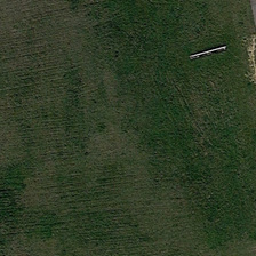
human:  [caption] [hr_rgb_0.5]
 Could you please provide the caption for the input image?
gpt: There is a long white house on the green grassland

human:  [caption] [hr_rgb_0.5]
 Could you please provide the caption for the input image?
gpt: There is a white house on the green grass

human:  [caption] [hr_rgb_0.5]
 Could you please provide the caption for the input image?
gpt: There's a long White House on the green lawn

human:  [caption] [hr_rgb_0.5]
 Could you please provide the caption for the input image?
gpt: There is a long white house on the green meadow

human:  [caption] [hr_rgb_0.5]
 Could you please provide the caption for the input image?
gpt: There's a long White House on the green prairie.